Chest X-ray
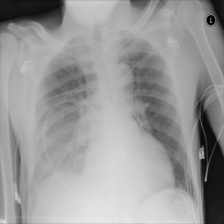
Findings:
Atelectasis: negative
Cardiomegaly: negative
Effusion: negative
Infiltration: negative
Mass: negative
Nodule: negative
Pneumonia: negative
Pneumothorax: negative
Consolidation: negative
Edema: negative
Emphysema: negative
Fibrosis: negative
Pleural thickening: negative
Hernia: negative